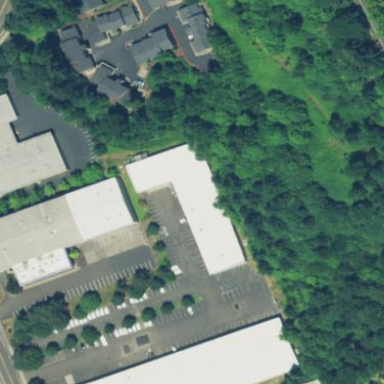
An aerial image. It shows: Industrial building.